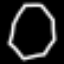
Label: octagon